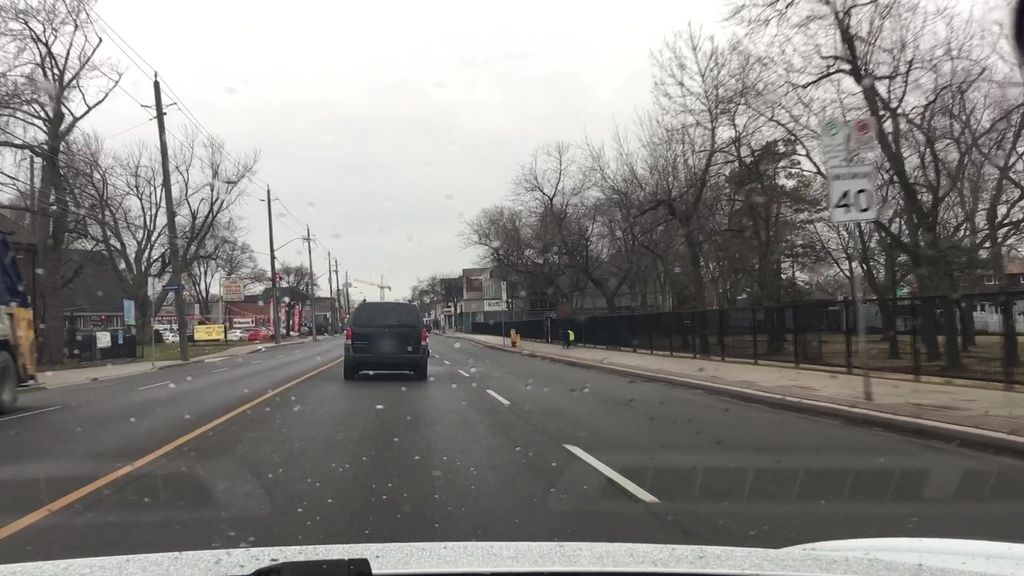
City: toronto